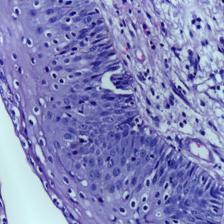
Diagnosis: Normal